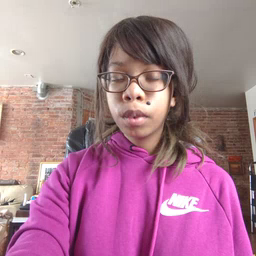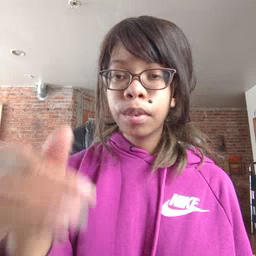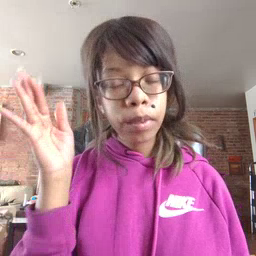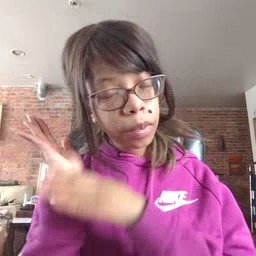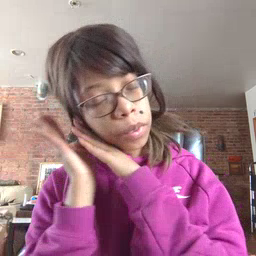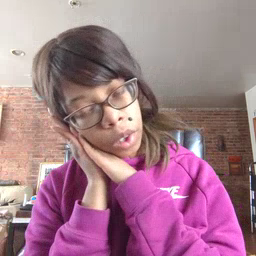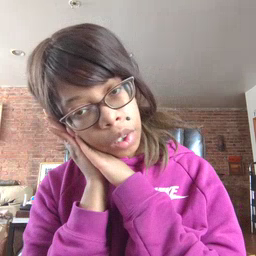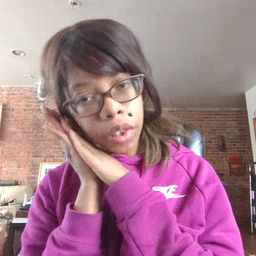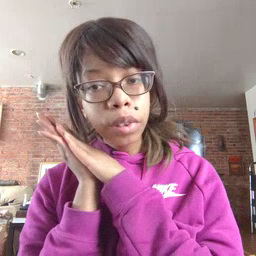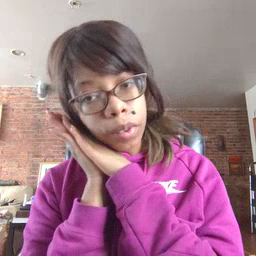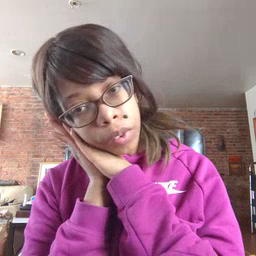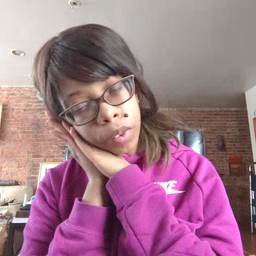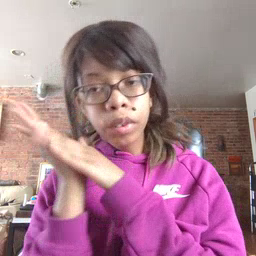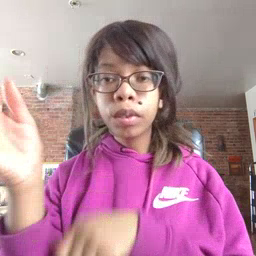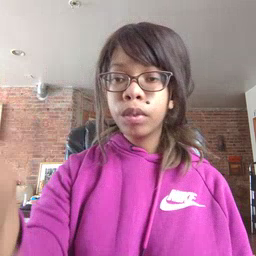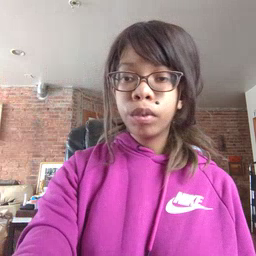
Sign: bed